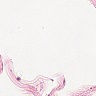
Metastatic tissue present: no